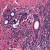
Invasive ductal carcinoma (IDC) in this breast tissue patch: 0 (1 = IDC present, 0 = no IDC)